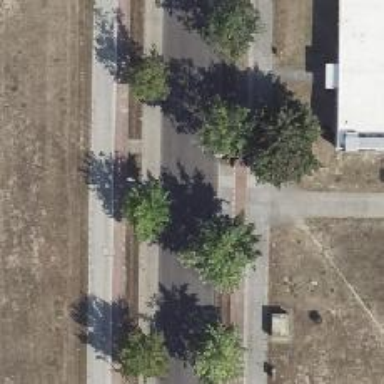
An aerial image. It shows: Unclassified road with asphalt surface. The road has sidewalks on both sides and cycle track.